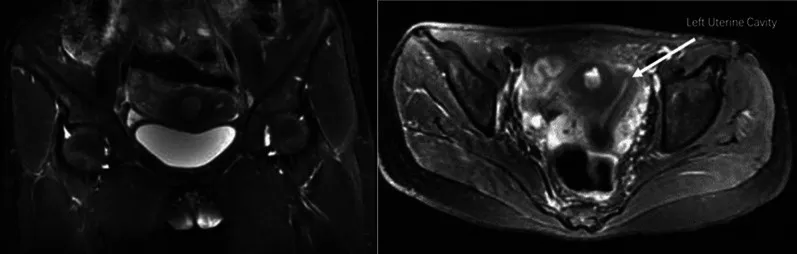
Preoperative pelvic magnetic resonance images.
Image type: radiology (mri)